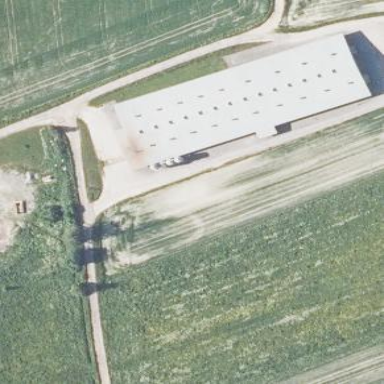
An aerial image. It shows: Farmyard area.